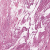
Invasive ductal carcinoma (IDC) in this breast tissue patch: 0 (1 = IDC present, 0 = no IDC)